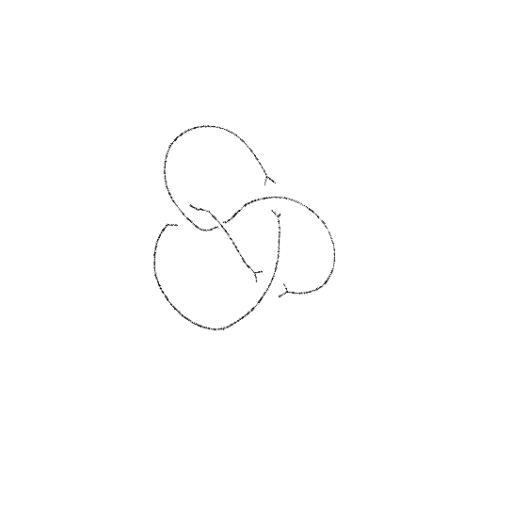
Crossing number: 4